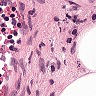
Metastatic tissue present: no